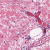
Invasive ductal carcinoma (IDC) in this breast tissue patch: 0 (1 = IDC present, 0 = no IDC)